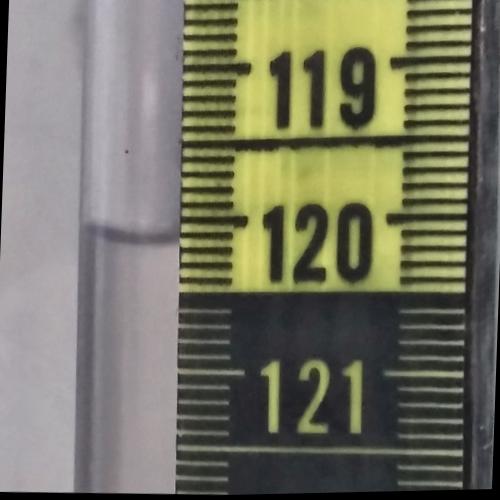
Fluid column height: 120.1 cm